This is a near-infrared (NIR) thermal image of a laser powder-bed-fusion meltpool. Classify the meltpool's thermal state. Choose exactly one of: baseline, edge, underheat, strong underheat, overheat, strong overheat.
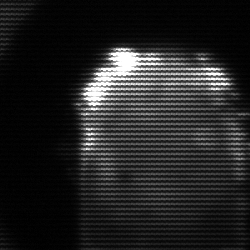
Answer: baseline